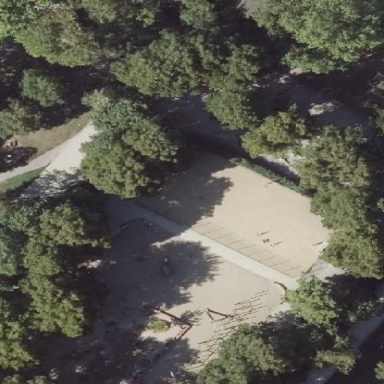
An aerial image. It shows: Playground with sand surface. The playground has theme of playfulness.